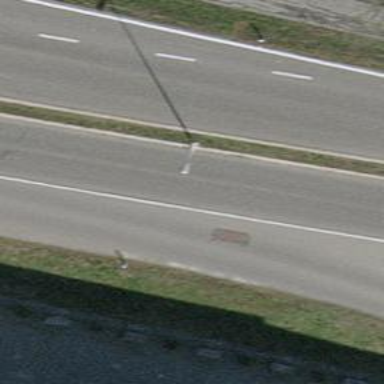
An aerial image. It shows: Secondary road with asphalt surface and no sidewalk.